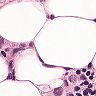
Metastatic tissue present: yes